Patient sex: M
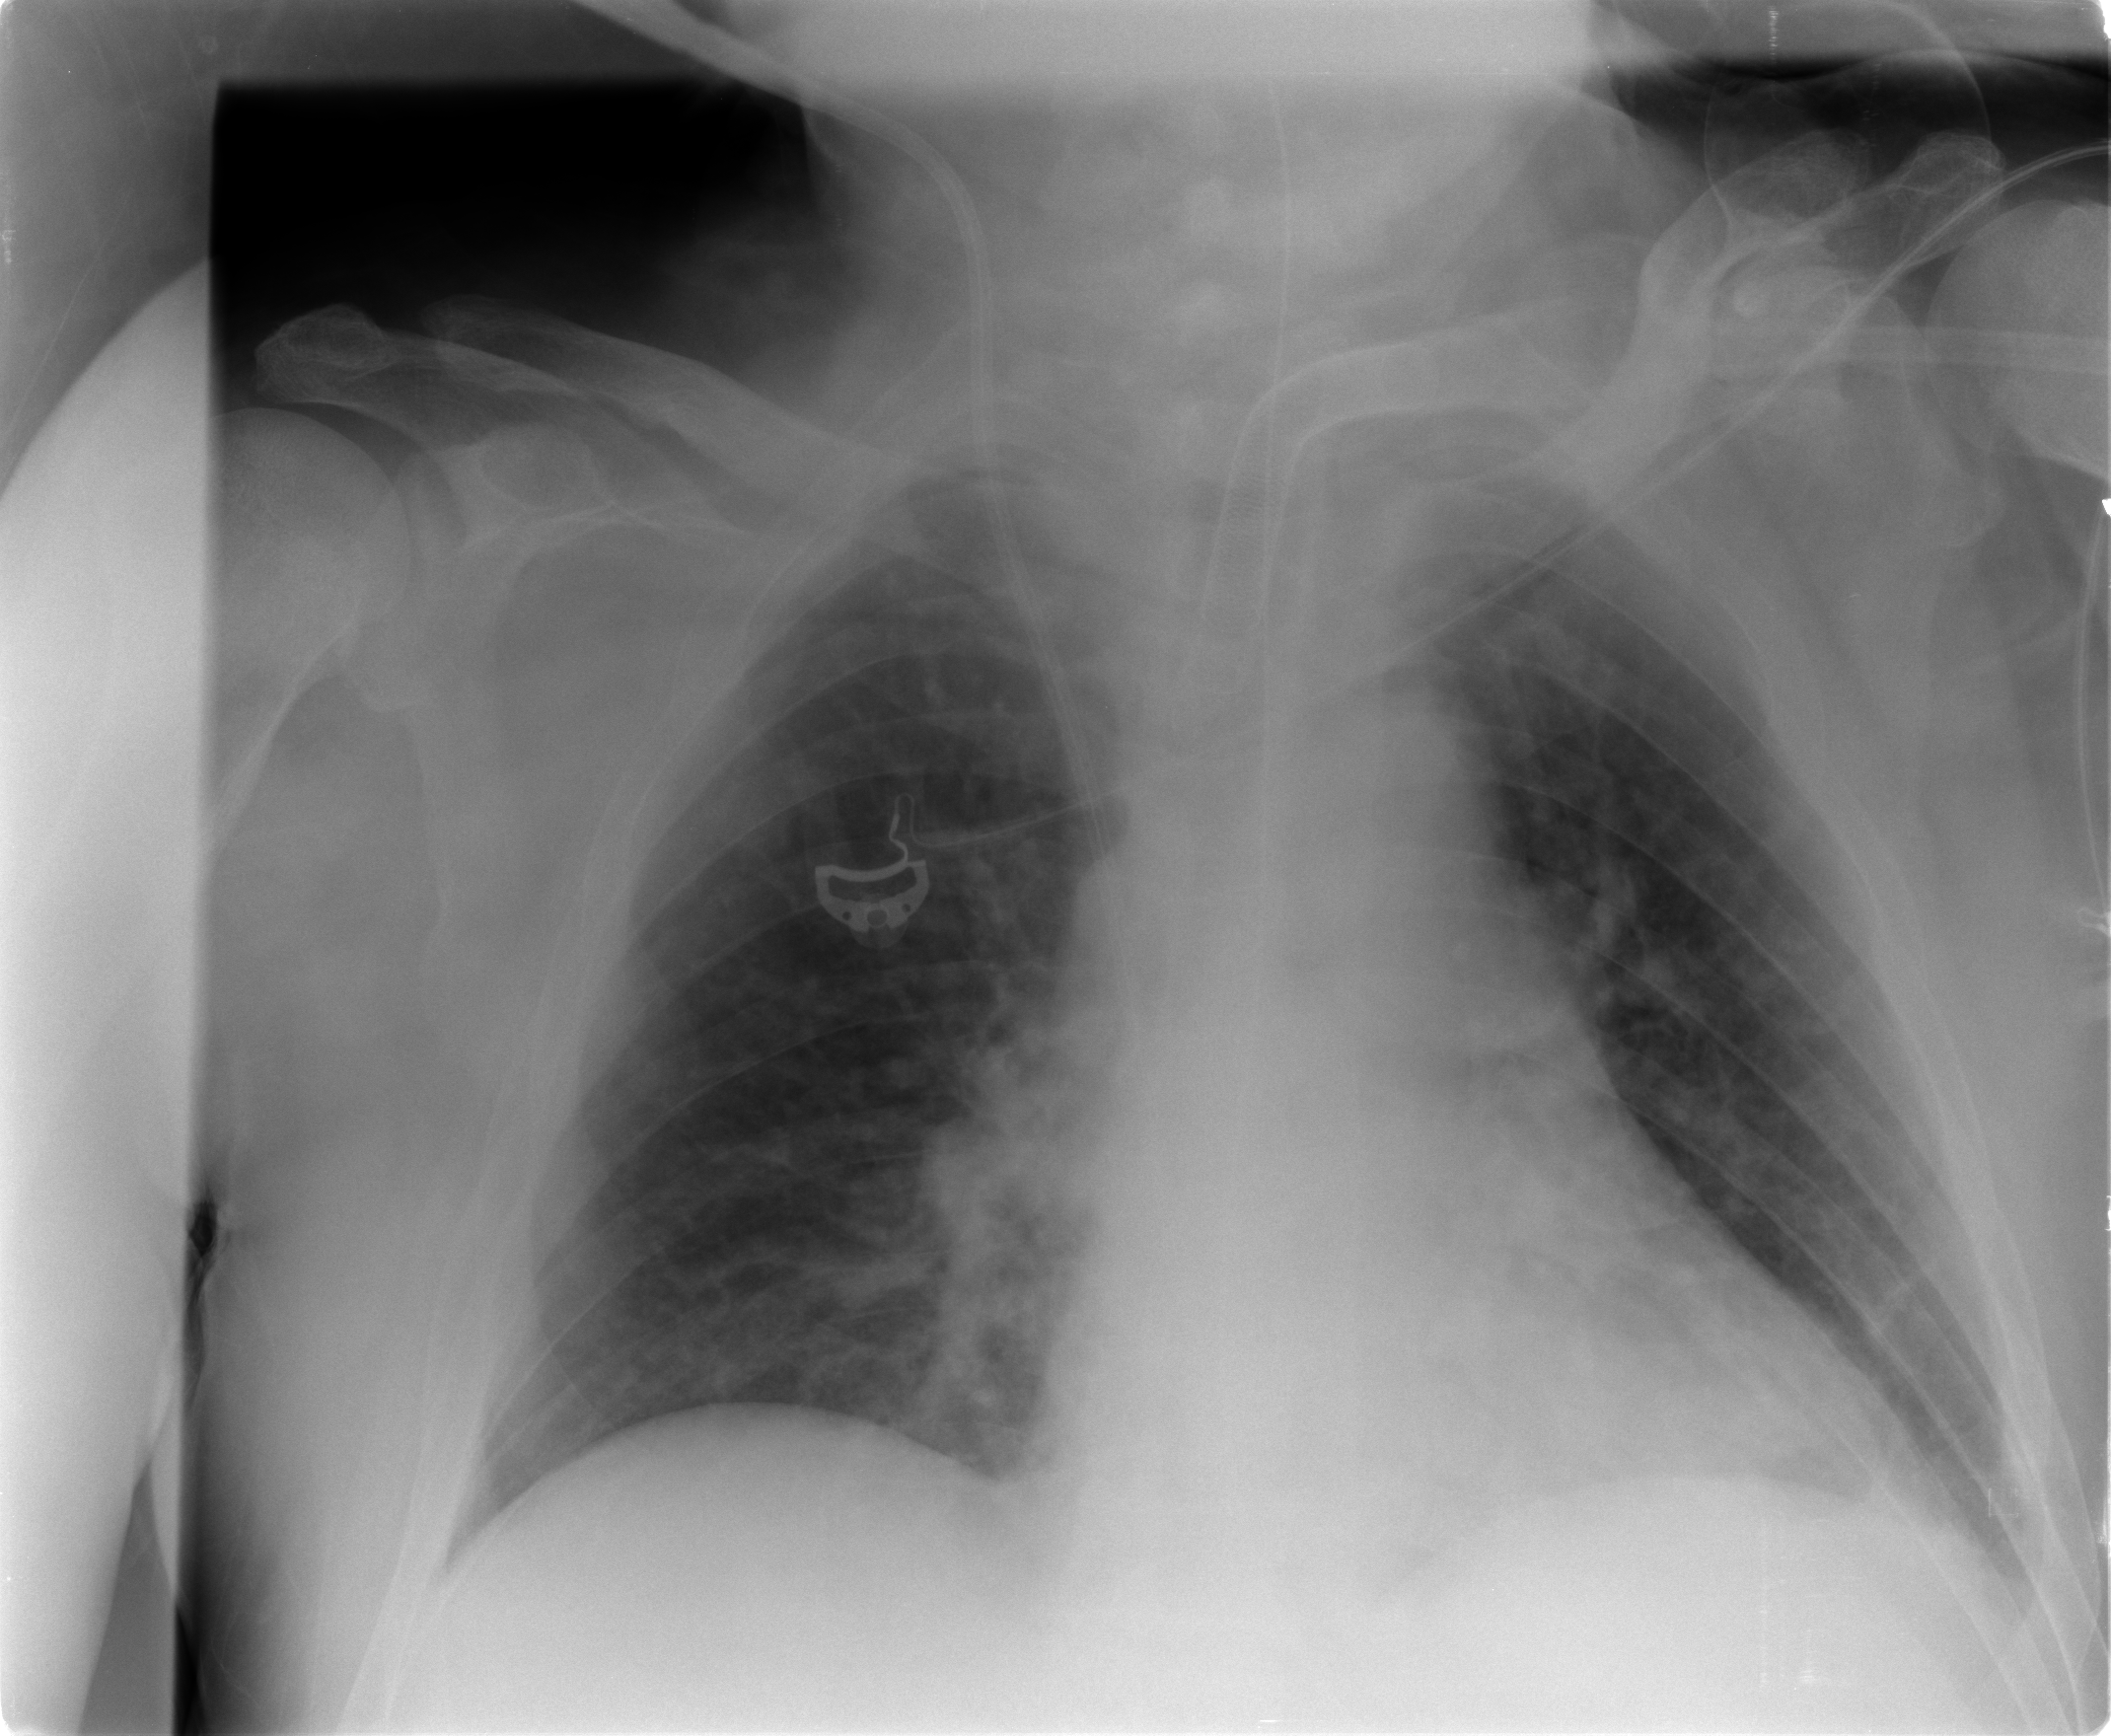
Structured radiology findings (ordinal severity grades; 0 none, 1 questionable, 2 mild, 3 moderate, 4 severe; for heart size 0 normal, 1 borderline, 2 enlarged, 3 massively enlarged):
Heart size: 2
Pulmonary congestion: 2
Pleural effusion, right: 0
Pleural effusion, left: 0
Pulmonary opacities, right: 2
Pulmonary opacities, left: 2
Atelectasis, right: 2
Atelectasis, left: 2